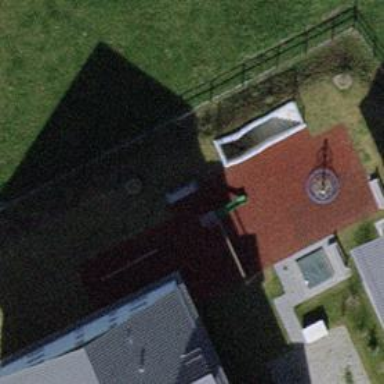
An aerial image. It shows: Playground featuring swings.